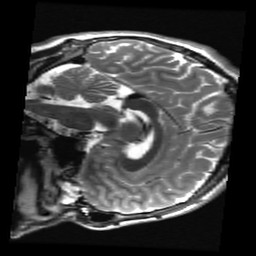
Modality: T2w
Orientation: sagittal
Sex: male
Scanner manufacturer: ge
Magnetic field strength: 3 T
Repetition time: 5 s
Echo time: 0.1012 s